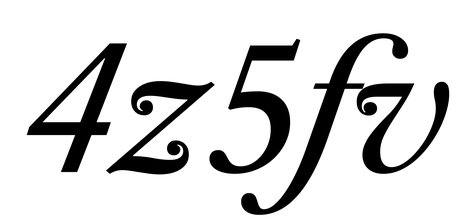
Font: LibreCaslonText-Italic_Italic